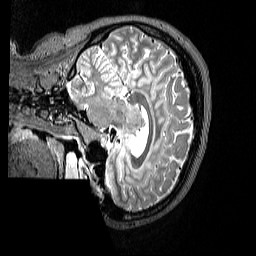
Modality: T2w
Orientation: sagittal
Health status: healthy
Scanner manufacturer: siemens
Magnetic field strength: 3 T
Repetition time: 4.8 s
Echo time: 0.458 s